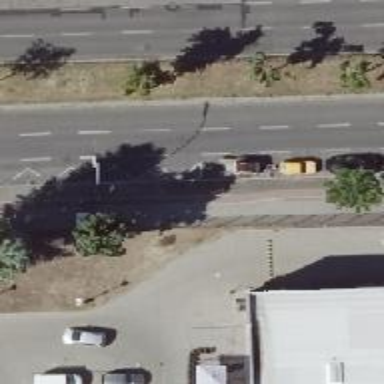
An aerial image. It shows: Sidewalk along the footway.